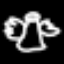
Label: angel